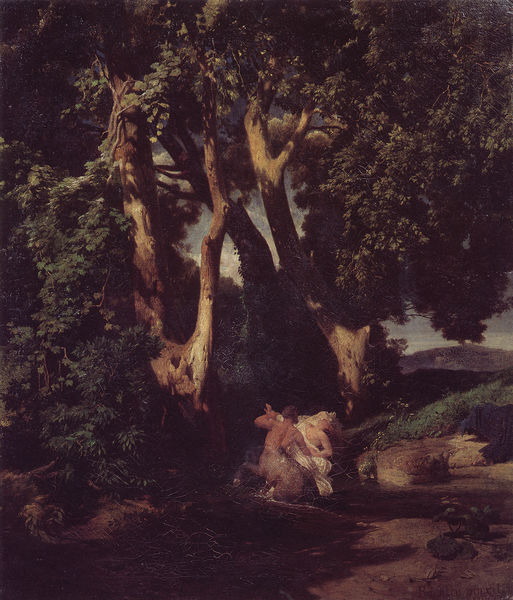
Titel: Waldrand mit Kentaur und Nymphe
Künstler: Arnold Böcklin
Institution: Berlin, Staatliche Museen, Nationalgalerie
Schlagwörter: baum, berg, blätter, dunkel, gemälde, haut, himmel, kopf, laub, mann, nackt, schatten, wasser, weiß, wolken, bäume, fluss, grün, landschaft, sand, teich, braun, frau, licht, rücken, szene, tuch, weg, wiese, wolke, beige, barock, mensch, bach, erde, hügel, natur, sträucher, boden, paar, pflanze, pflanzen, tal, wald, pferd, umarmung, berge, stämme, bruan, lichtung, satyr, faun, zentaur, entführung, mytologie, sande, satür, zephyr, römnisch